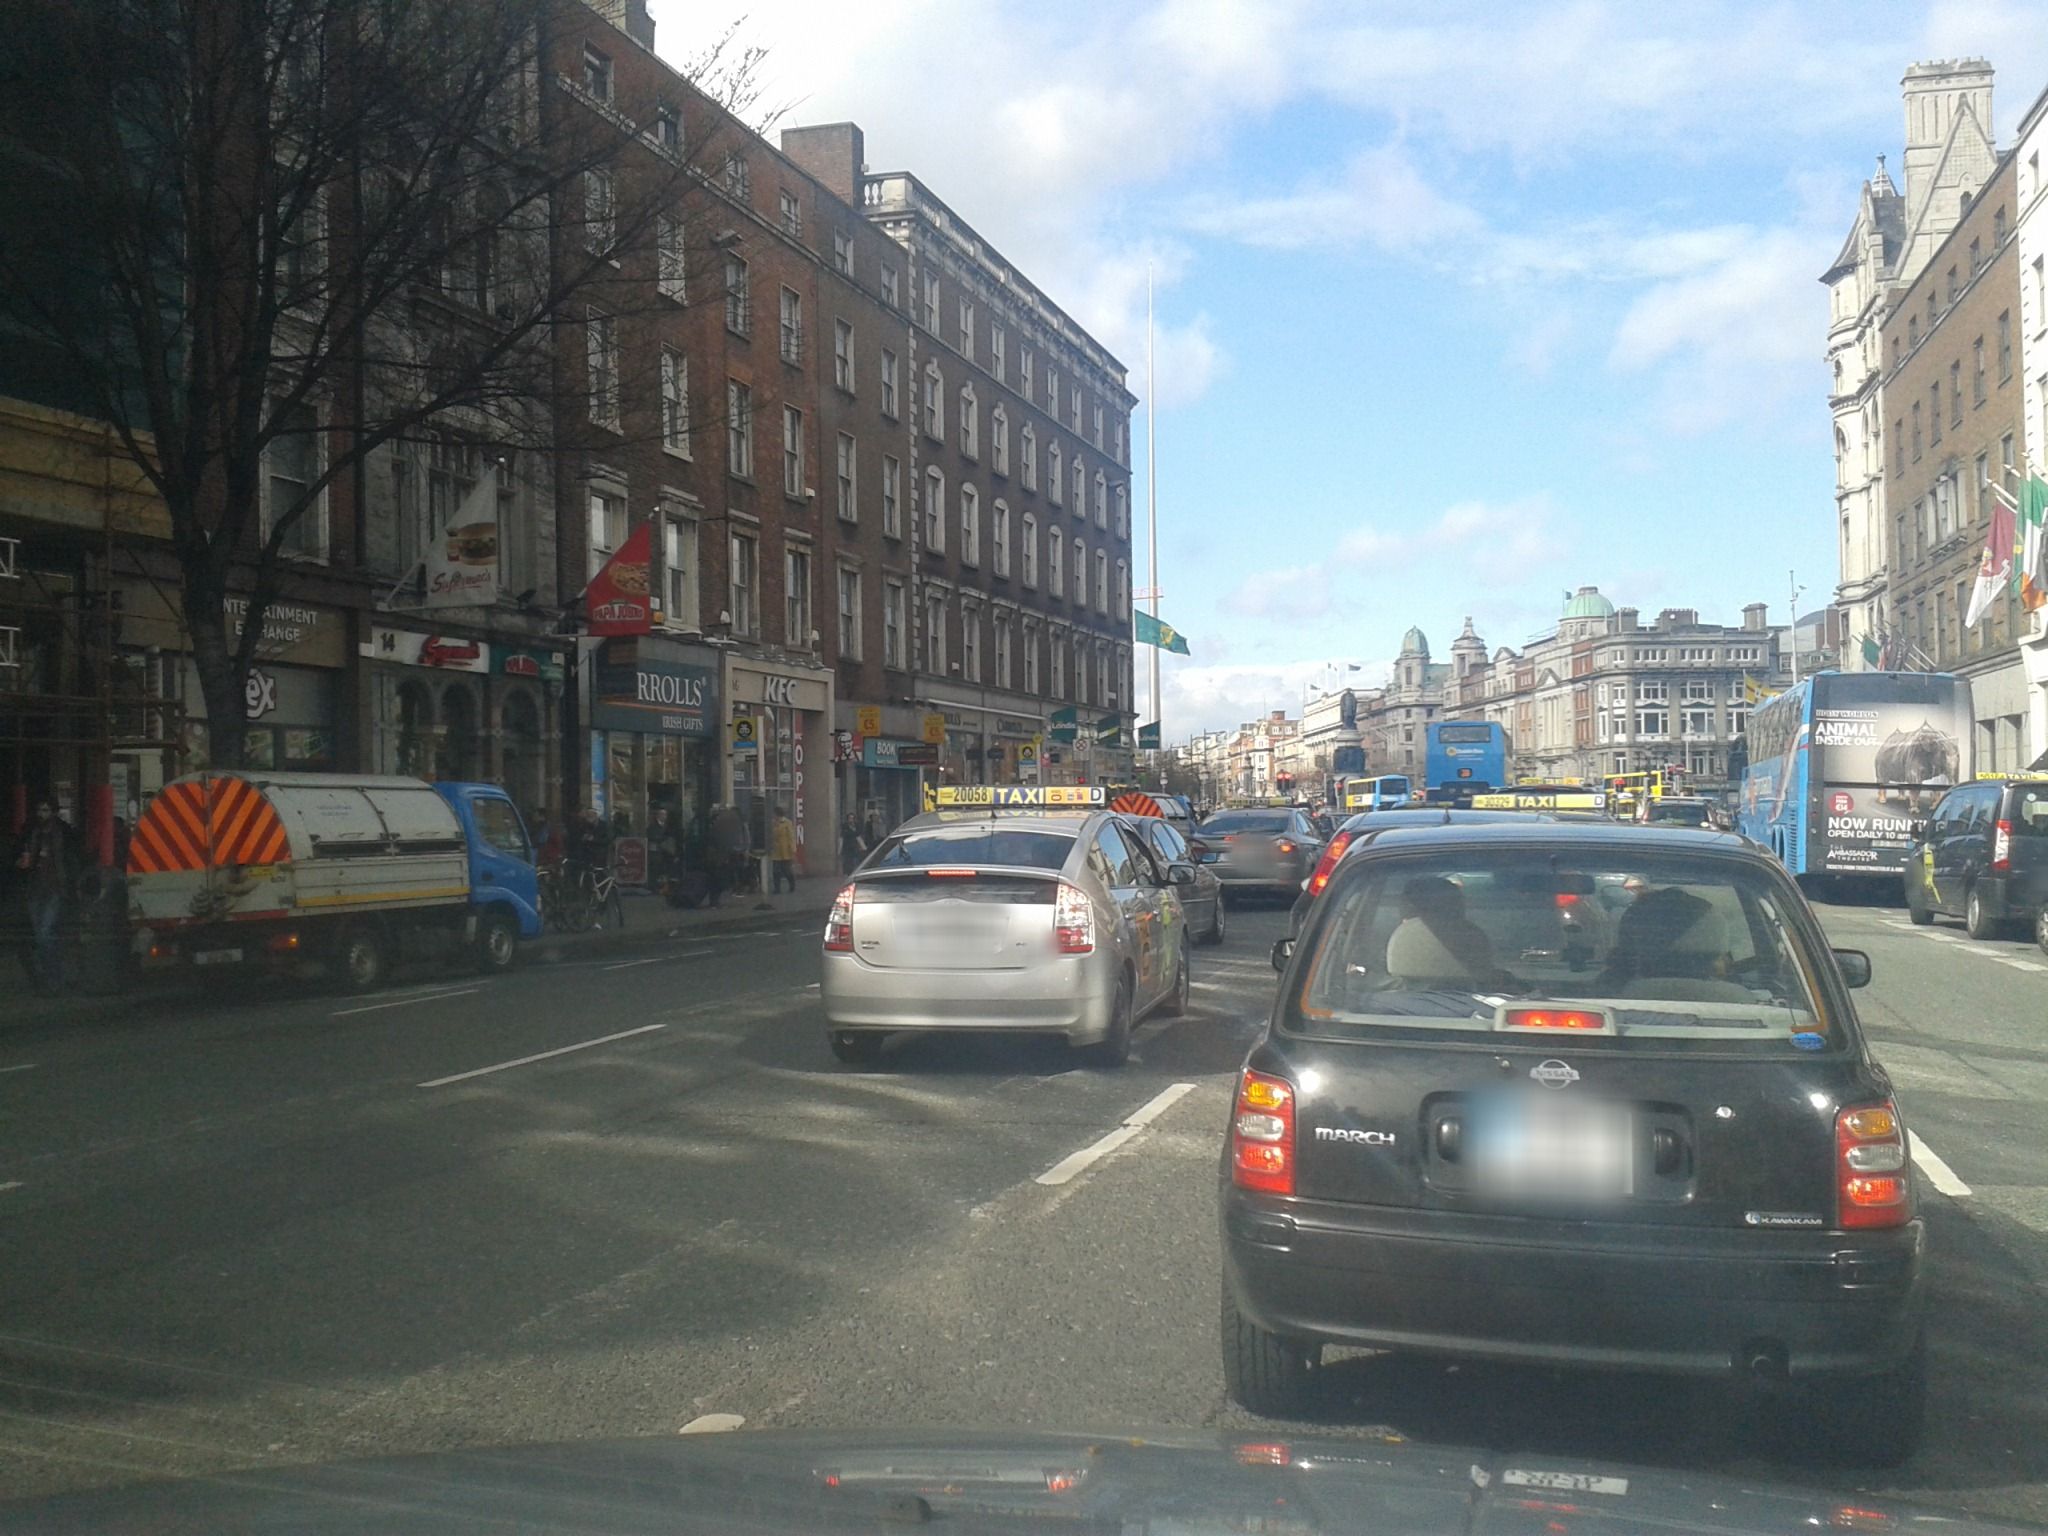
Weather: clear
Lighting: day
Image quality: good
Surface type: driving surface
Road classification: secondary_link, unclassified
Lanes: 1
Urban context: urban centre
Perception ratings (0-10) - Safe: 4.38, Lively: 8.7, Beautiful: 5.11, Boring: 3.07, Depressing: 1.11, Wealthy: 6.2